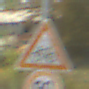
Verkehrszeichen: RadverkehrRechts
Zusatzzeichen unten: Geschwindigkeit90
Umgebung: Outdoor, Suburban
Tageszeit: Midday
Wetter: PartlyCloudy
Licht: Natural
Jahreszeit: Summer
Kontrast: HighContrast